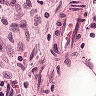
Metastatic tissue present: no